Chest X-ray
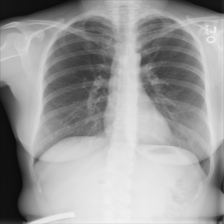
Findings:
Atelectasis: negative
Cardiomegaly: negative
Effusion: negative
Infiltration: negative
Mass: negative
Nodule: negative
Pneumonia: negative
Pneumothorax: negative
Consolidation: negative
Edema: negative
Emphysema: negative
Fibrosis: negative
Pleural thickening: negative
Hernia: negative